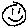
Label: smiley face